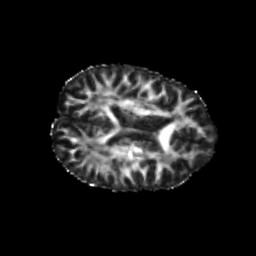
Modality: FA
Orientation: axial
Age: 20
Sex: male
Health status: healthy
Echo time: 0.074 s